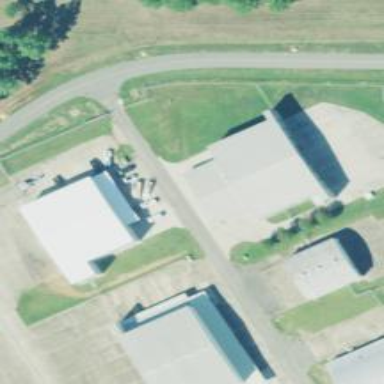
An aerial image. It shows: Gabled roof hangar building at the airport.